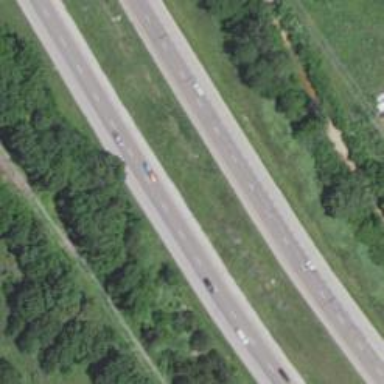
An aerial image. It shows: Asphalt motorway.